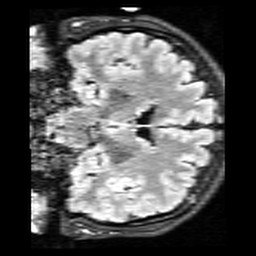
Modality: FLAIR
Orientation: coronal
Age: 23
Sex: female
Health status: healthy
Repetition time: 12 s
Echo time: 0.095 s